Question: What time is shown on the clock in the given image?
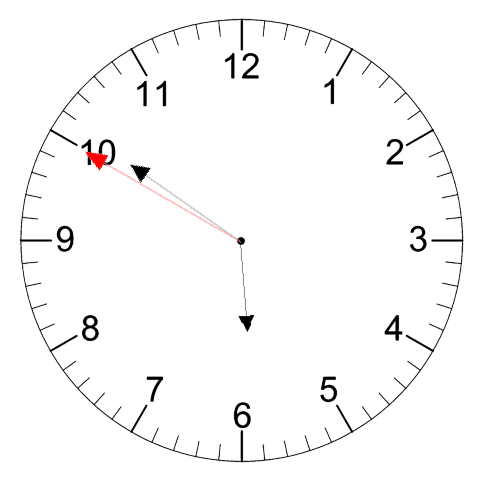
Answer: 05:50:50